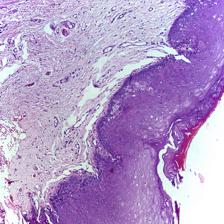
Diagnosis: Normal